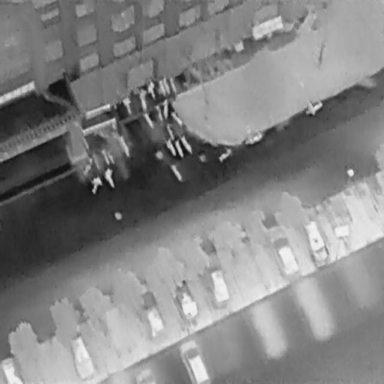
There are 34 objects shown in the infrared image, including nine Cars, and 25 Bicycles.